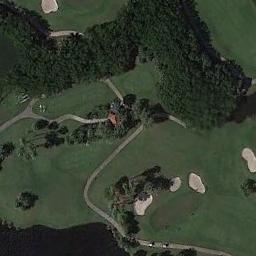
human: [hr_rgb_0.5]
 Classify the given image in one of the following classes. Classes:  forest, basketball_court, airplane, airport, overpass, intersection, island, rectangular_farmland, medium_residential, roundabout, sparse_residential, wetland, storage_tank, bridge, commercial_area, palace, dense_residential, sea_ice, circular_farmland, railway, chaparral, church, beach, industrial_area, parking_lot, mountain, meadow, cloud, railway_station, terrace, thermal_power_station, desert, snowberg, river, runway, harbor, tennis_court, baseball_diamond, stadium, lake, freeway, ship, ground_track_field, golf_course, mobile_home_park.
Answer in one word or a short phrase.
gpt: golf_course